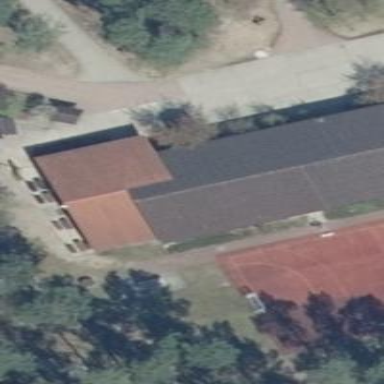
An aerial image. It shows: Gabled building with roof made of roof tiles.